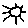
Label: sun